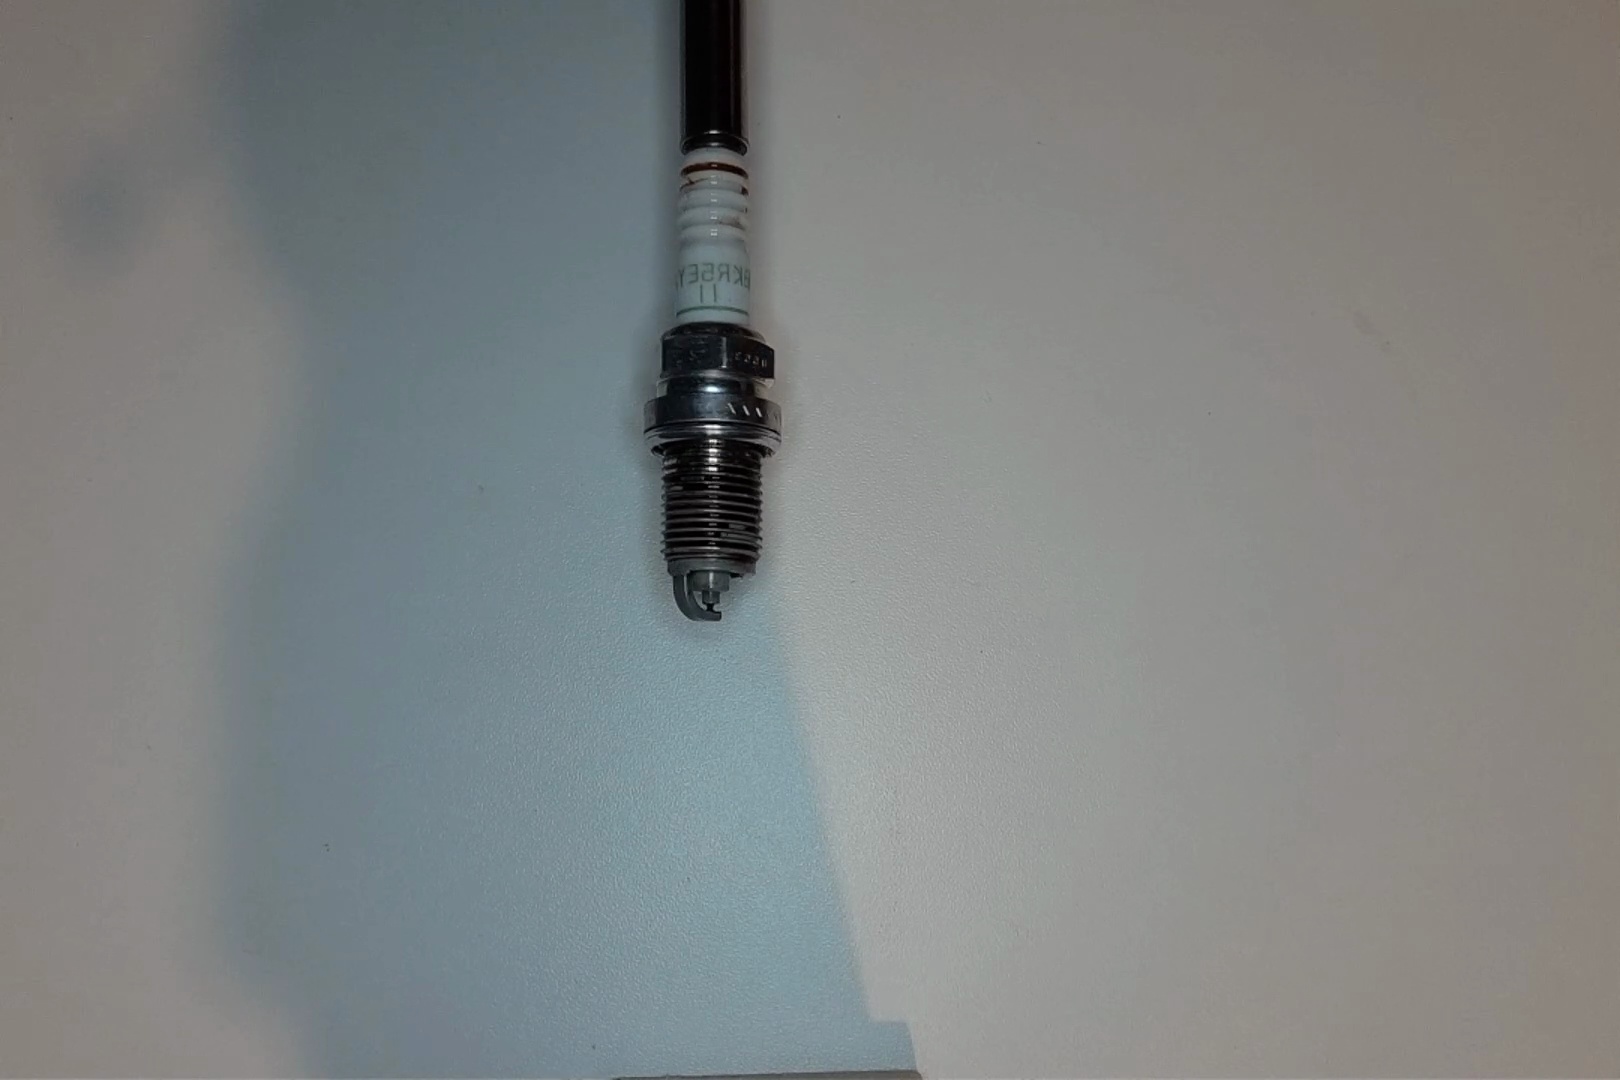
Label: anomaly